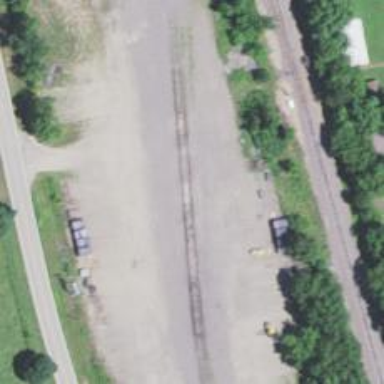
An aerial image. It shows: Railway spur service.